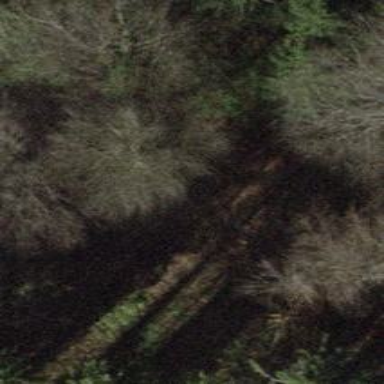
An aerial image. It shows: Ground track with grade 4 track type.